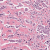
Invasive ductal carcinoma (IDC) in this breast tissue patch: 1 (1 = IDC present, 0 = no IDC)